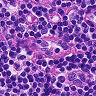
Metastatic tissue present: no